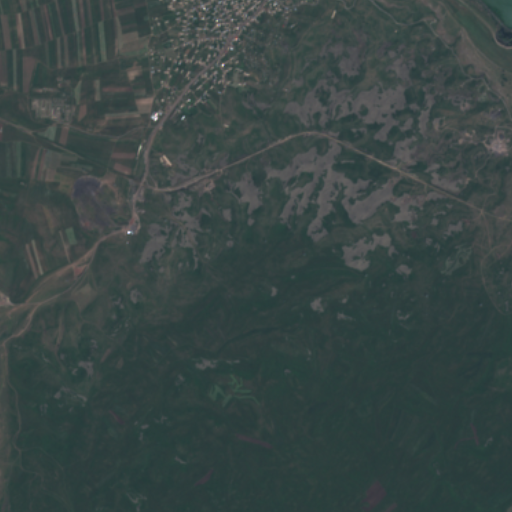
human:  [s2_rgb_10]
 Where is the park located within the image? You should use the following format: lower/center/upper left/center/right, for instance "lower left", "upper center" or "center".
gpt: The park is located in the upper center of the image.
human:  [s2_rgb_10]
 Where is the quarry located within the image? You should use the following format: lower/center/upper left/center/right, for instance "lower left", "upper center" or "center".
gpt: The quarry is located in the center left of the image.
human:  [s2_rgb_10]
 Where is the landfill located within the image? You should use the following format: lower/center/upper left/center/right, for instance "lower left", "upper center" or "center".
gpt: There is no landfill in the image.